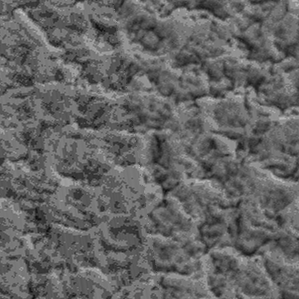
Label: frost